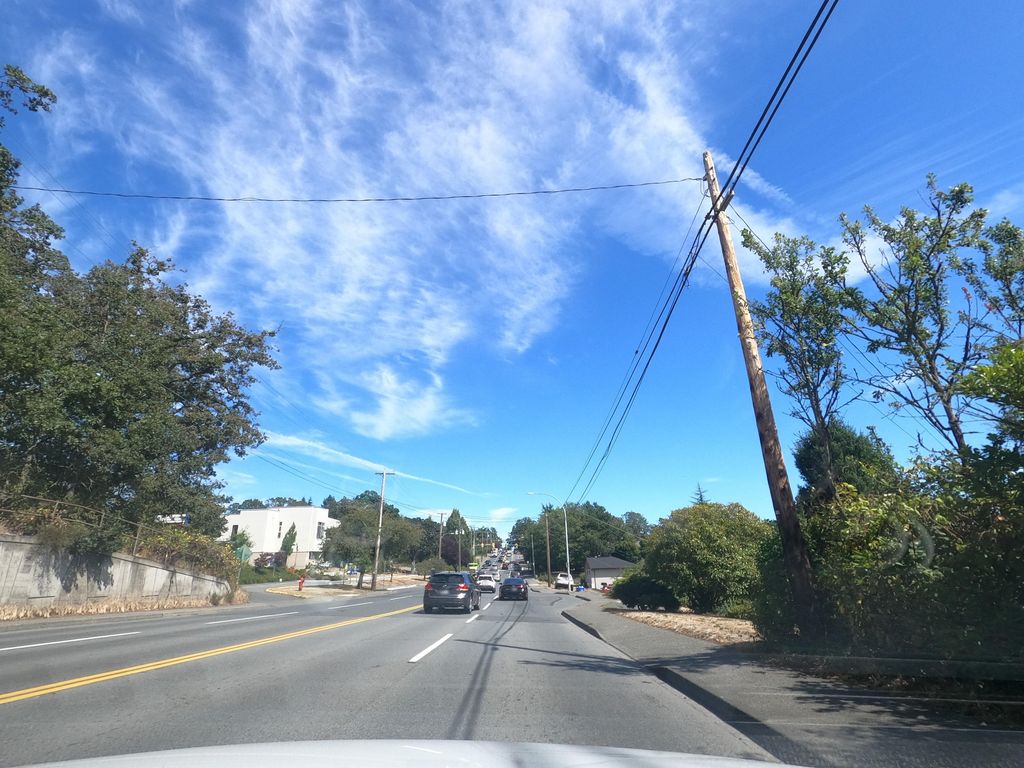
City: victoria